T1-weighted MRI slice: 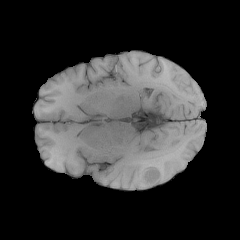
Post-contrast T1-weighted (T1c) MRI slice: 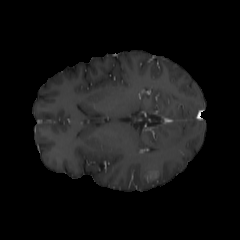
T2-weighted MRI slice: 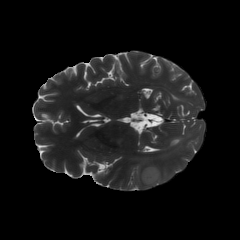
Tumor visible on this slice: yes